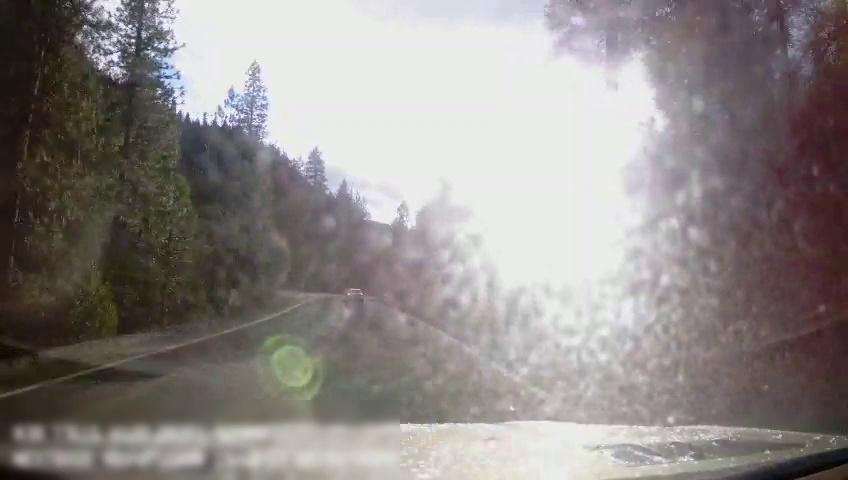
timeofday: Day
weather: Sunny
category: Drivable Space
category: Vehicles | Car
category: Lanes | Opposite Lane
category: Lanes | Current Lane